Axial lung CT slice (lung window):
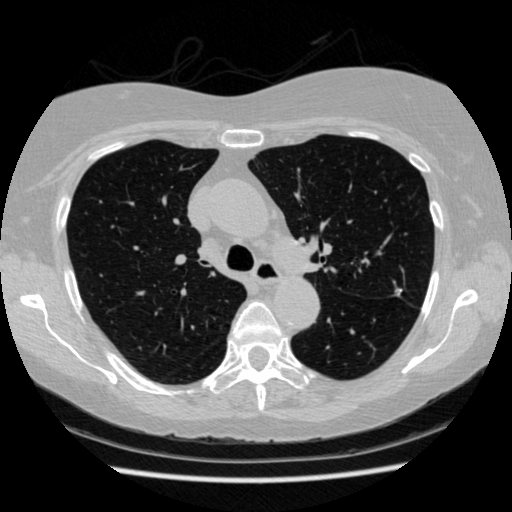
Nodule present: yes
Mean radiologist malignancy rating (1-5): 1.5